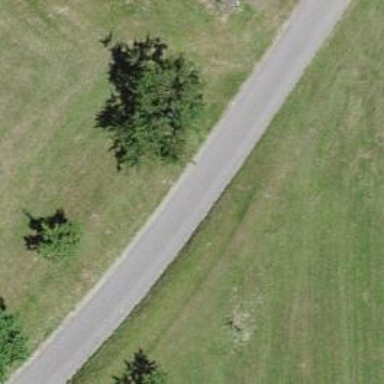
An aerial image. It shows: Unclassified road.